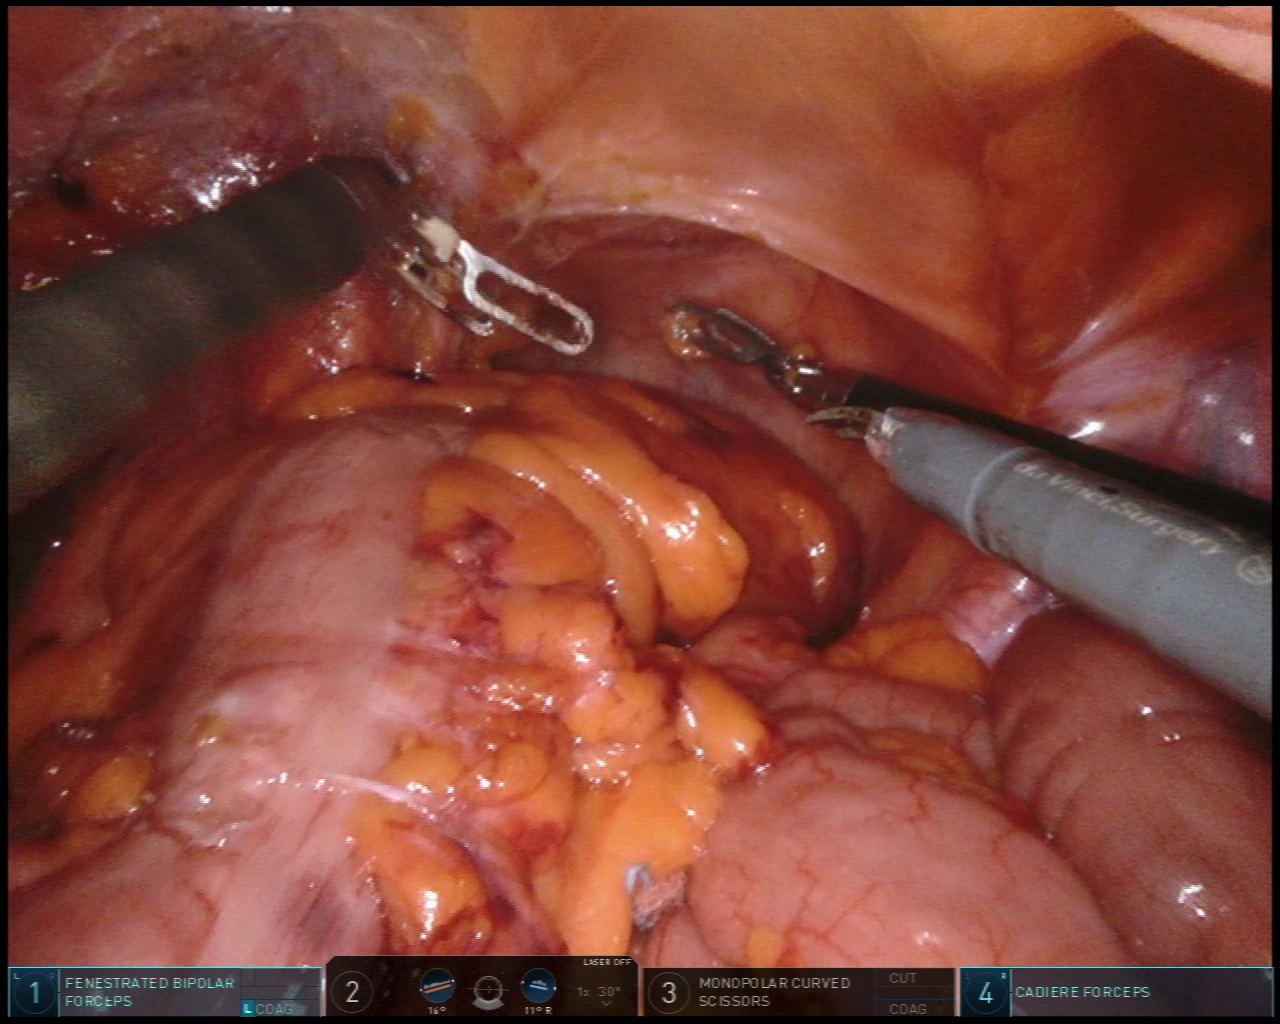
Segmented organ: abdominal_wall
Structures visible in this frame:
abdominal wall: yes
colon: yes
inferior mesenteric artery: no
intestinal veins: no
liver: no
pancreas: no
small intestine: yes
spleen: no
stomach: no
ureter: no
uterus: no
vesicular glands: no